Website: lowes
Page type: orders-overview
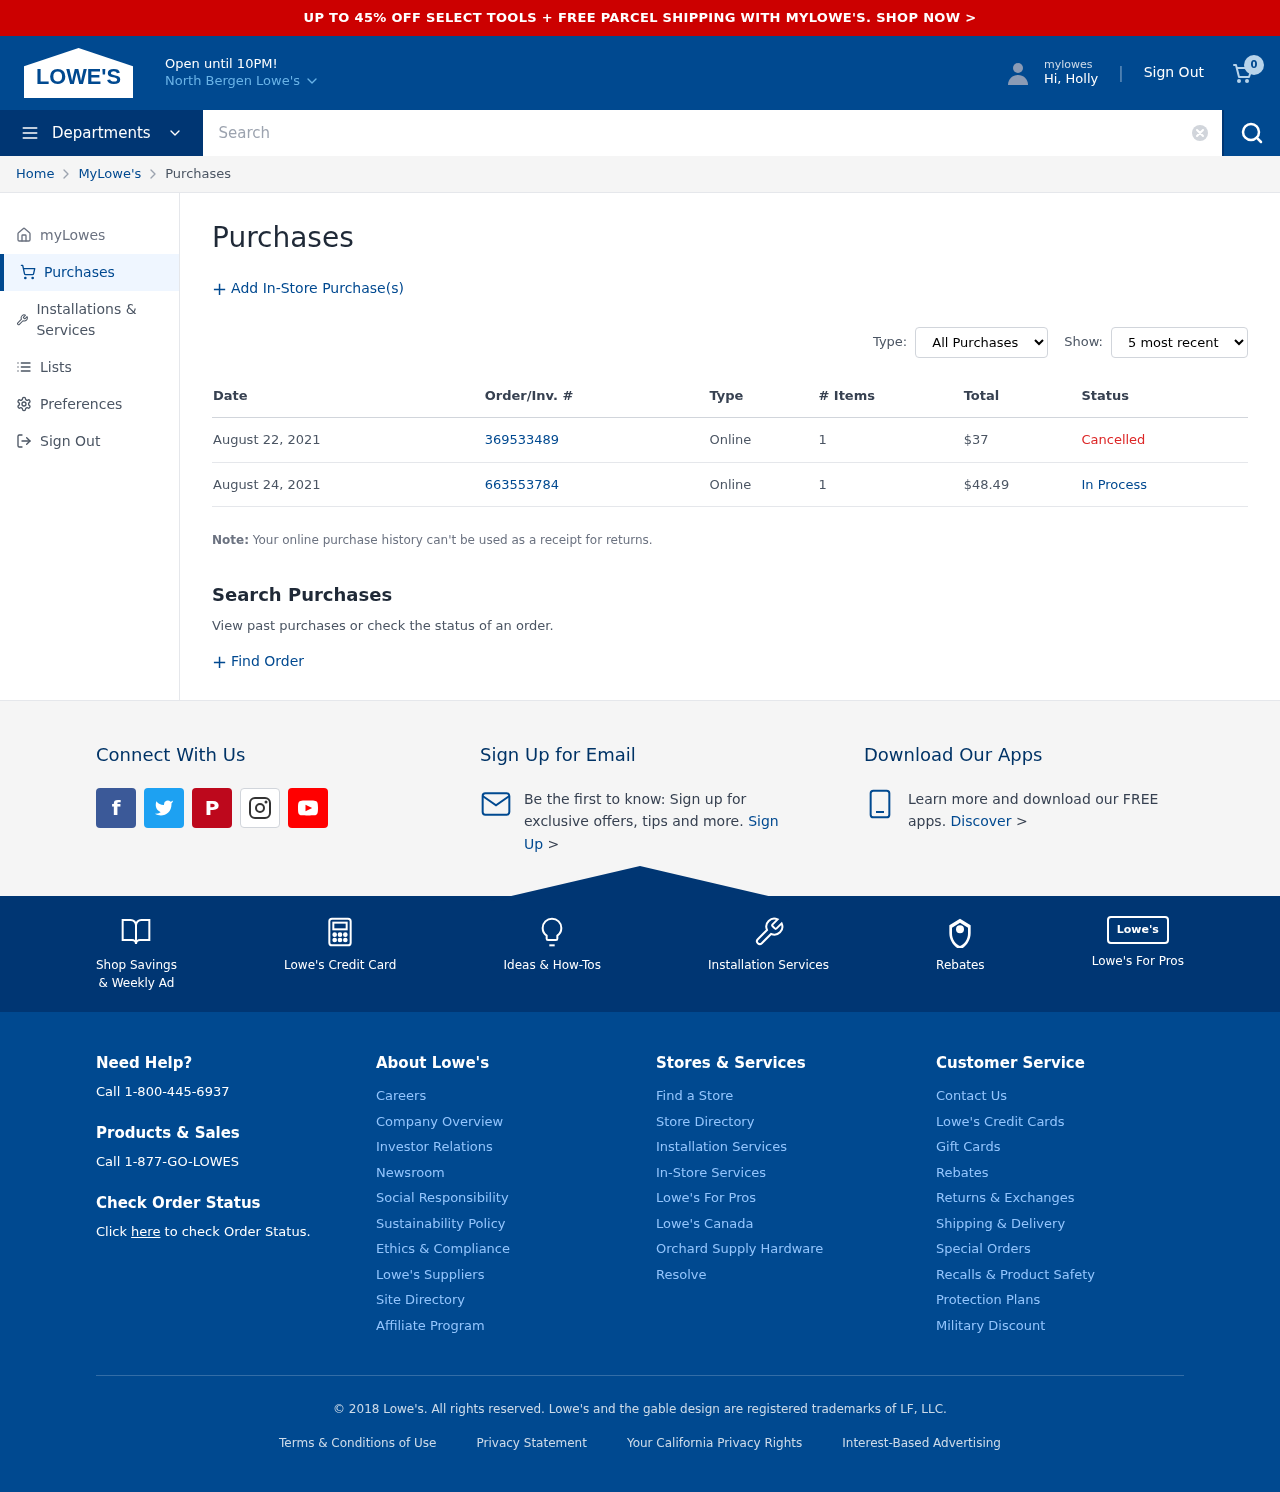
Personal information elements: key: PII_FIRSTNAME
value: Holly
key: PII_CITY
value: North Bergen
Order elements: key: ORDER_NUM_ITEMS
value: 0
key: ORDER_DATE
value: August 22, 2021
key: ORDER_ID
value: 369533489
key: ORDER_NUM_ITEMS
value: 1
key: ORDER_TOTAL
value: $37
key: ORDER_DATE2
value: August 24, 2021
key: ORDER_ID2
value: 663553784
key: ORDER_NUM_ITEMS2
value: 1
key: ORDER_TOTAL2
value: $48.49
Search elements: key: HEADER_SEARCH
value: Search